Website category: jobs
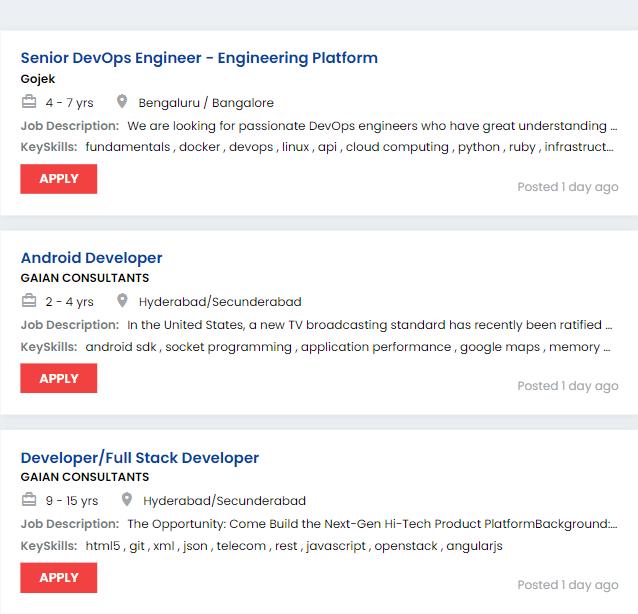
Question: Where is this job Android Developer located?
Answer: Hyderabad/Secunderabad

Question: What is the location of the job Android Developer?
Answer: Hyderabad/Secunderabad

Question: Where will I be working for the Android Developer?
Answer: Hyderabad/Secunderabad

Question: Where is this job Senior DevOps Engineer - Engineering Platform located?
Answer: Bengaluru / Bangalore

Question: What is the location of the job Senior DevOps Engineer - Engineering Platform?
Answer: Bengaluru / Bangalore

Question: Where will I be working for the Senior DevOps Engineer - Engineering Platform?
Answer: Bengaluru / Bangalore

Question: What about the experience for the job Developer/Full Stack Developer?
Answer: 9 - 15 yrs

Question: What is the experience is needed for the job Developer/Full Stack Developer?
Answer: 9 - 15 yrs

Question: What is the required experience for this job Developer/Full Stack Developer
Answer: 9 - 15 yrs

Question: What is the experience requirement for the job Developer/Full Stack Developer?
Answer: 9 - 15 yrs

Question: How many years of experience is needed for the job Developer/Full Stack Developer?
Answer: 9 - 15 yrs

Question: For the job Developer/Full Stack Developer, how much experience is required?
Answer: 9 - 15 yrs

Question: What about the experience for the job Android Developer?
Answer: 2 - 4 yrs

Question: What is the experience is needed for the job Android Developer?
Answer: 2 - 4 yrs

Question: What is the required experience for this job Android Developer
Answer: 2 - 4 yrs

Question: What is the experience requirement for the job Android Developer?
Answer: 2 - 4 yrs

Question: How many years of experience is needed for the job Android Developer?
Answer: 2 - 4 yrs

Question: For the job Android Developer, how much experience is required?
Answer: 2 - 4 yrs

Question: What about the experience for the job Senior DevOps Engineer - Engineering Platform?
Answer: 4 - 7 yrs

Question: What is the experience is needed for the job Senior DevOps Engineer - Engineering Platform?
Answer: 4 - 7 yrs

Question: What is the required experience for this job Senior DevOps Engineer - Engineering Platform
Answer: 4 - 7 yrs

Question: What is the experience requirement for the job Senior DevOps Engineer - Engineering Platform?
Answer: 4 - 7 yrs

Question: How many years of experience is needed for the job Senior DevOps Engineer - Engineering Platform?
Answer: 4 - 7 yrs

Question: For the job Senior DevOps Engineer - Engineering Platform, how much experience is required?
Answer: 4 - 7 yrs

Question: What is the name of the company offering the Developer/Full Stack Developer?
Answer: GAIAN CONSULTANTS

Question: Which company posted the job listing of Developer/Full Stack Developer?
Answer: GAIAN CONSULTANTS

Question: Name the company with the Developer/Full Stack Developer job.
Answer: GAIAN CONSULTANTS

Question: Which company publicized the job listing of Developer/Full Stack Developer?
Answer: GAIAN CONSULTANTS

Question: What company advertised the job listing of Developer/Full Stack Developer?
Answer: GAIAN CONSULTANTS

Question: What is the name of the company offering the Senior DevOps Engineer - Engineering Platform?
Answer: Gojek

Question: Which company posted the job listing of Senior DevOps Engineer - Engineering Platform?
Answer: Gojek

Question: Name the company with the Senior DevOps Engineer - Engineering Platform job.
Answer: Gojek

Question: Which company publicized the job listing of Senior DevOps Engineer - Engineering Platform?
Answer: Gojek

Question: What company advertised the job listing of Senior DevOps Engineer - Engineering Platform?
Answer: Gojek

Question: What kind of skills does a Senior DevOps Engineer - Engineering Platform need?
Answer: fundamentals , docker , devops , linux , api , cloud computing , python , ruby , infrastructure , production environment , forms

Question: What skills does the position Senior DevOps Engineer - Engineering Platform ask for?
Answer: fundamentals , docker , devops , linux , api , cloud computing , python , ruby , infrastructure , production environment , forms

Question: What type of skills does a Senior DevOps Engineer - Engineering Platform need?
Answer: fundamentals , docker , devops , linux , api , cloud computing , python , ruby , infrastructure , production environment , forms

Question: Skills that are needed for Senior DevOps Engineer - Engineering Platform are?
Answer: fundamentals , docker , devops , linux , api , cloud computing , python , ruby , infrastructure , production environment , forms

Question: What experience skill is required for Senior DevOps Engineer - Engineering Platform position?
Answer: fundamentals , docker , devops , linux , api , cloud computing , python , ruby , infrastructure , production environment , forms

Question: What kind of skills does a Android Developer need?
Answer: android sdk , socket programming , application performance , google maps , memory management , java , telecom , san , mobile , application development , openstack , threading , android developer

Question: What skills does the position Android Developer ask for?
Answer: android sdk , socket programming , application performance , google maps , memory management , java , telecom , san , mobile , application development , openstack , threading , android developer

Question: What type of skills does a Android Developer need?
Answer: android sdk , socket programming , application performance , google maps , memory management , java , telecom , san , mobile , application development , openstack , threading , android developer

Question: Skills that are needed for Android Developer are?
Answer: android sdk , socket programming , application performance , google maps , memory management , java , telecom , san , mobile , application development , openstack , threading , android developer

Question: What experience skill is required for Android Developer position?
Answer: android sdk , socket programming , application performance , google maps , memory management , java , telecom , san , mobile , application development , openstack , threading , android developer

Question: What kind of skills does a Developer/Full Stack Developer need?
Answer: html5 , git , xml , json , telecom , rest , javascript , openstack , angularjs

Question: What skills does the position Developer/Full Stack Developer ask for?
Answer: html5 , git , xml , json , telecom , rest , javascript , openstack , angularjs

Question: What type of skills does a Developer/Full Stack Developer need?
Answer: html5 , git , xml , json , telecom , rest , javascript , openstack , angularjs

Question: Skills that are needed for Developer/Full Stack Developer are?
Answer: html5 , git , xml , json , telecom , rest , javascript , openstack , angularjs

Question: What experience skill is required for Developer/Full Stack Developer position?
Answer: html5 , git , xml , json , telecom , rest , javascript , openstack , angularjs